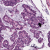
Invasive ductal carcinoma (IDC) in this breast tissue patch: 1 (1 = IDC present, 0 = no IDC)